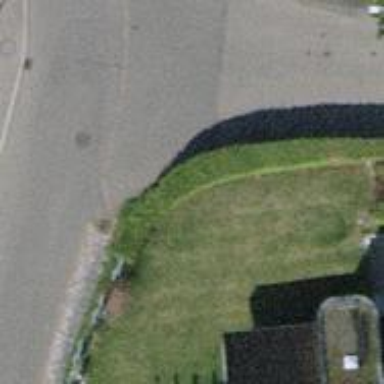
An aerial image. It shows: Hedge barrier.